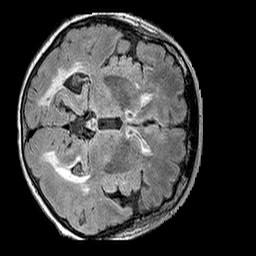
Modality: FLAIR
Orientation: axial
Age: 67
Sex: female
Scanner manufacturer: siemens
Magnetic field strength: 3 T
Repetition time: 6 s
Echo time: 0.388 s